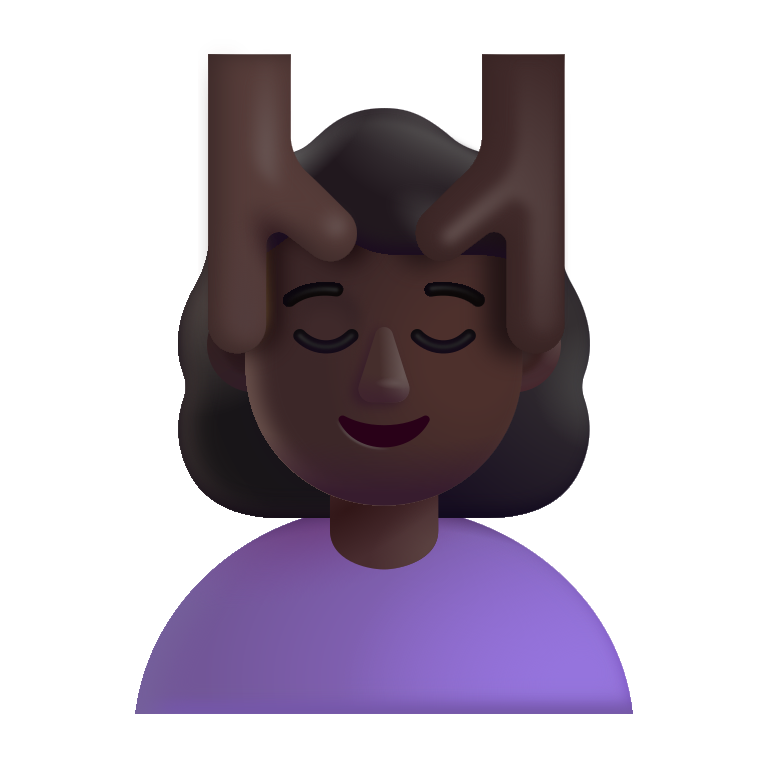
woman getting massage color dark